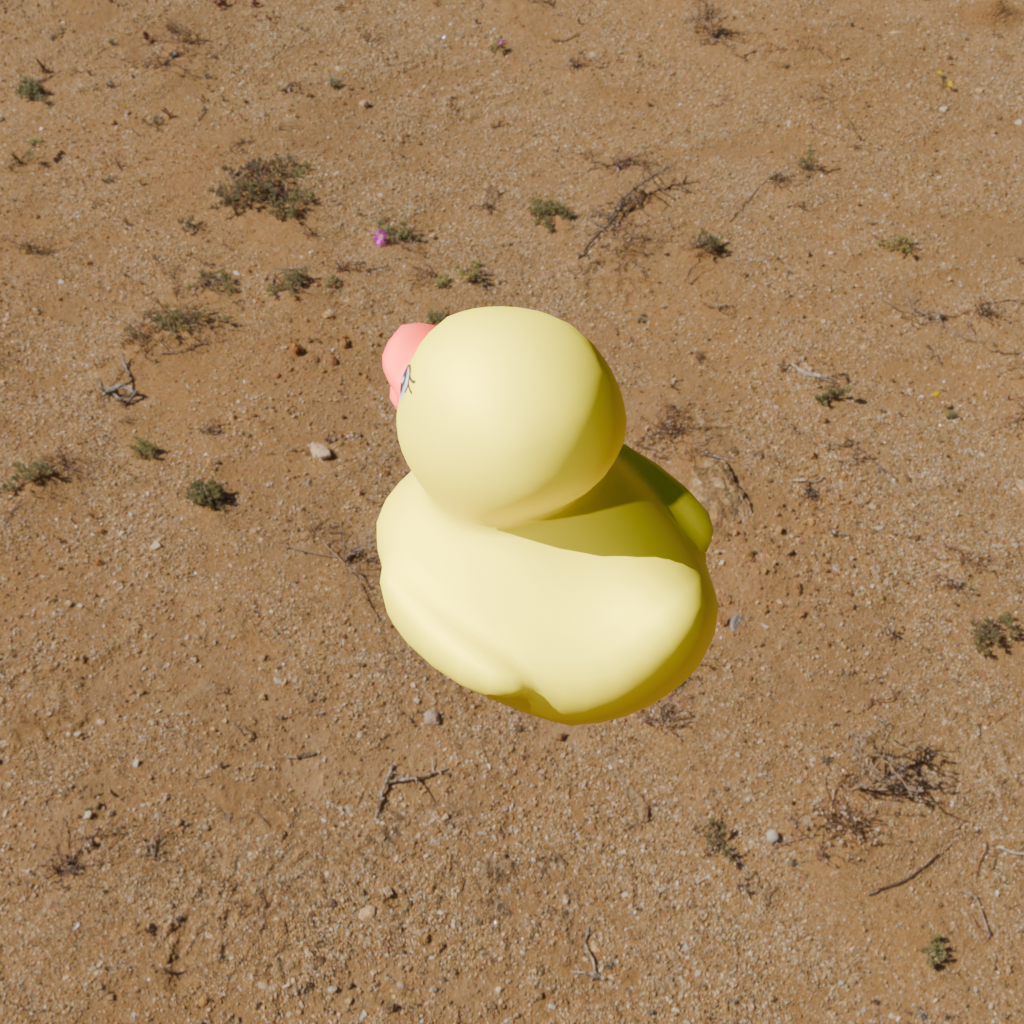
an image of a yellow rubber duck seen from <back_left_top> in a sunny desert landscape with a clear sky.